Current action and preconditions to check: trajectory_clear

Your task: For each precondition in the list above, predict whether it will hold at this action.

Consider the current scene as observed from the mobile robot's camera, and analyze the predicted future states of all dynamic agents (e.g., people, animals, vehicles, or any moving entities) within the NEXT SECOND.

IMPORTANT: Only answer "very likely" if you are absolutely certain—based on strong, clear evidence—that a dynamic agent will violate the precondition in the predicted future state. Do NOT answer "very likely" for unlikely, ambiguous, or low-probability risks.

Ask yourself for each precondition: Is there a high probability, with clear and convincing evidence, that the predicted future states of any dynamic agent will interfere with the predicted future state of the currently executing action within the NEXT SECOND, causing that precondition to fail?

Assess the risk level based on these predictions. Use "likely" or "very likely" if motions create a clear risk of interference.

Use "neutral" or "improbable" if agents are nearby but their predicted paths are clearly diverging or non-conflicting.

Failure Risk Categories: "very improbable", "improbable", "neutral", "likely", "very likely"

Answer Format: Output ONLY the probability_of_failure value from these categories: "very improbable", "improbable", "neutral", "likely", "very likely"

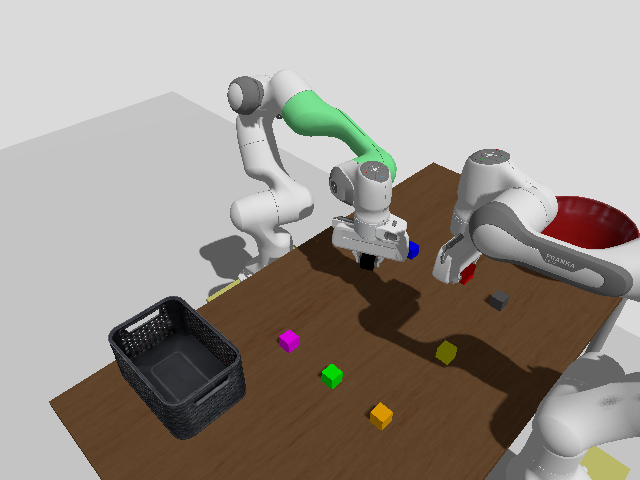

Answer: improbable